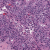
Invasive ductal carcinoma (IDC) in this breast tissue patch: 1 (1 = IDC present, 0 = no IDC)